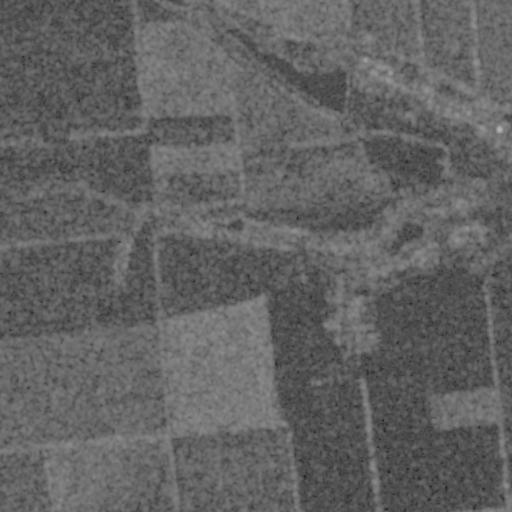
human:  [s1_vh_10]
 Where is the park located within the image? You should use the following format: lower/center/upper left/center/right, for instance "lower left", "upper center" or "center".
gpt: The park is located in the upper right of the image.
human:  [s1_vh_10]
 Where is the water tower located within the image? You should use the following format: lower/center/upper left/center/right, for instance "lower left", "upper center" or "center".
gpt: The water tower is located in the center right of the image.
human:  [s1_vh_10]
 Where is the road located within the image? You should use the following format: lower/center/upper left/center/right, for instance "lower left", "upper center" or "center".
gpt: There is no road in the image.

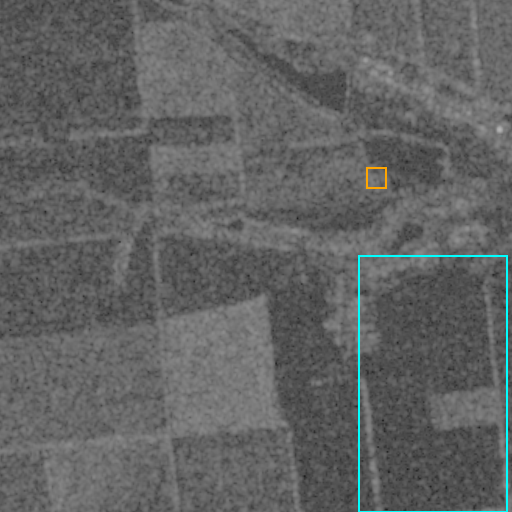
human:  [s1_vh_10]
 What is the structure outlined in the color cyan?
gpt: The structure outlined in cyan is a crop field.
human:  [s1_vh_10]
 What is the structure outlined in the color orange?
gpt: The structure outlined in orange is a park.
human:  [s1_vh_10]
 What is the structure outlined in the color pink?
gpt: There is no pink outline.